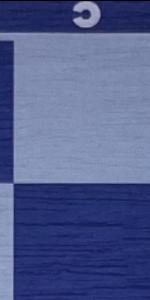
Label: Empty